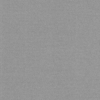
Label: dusty